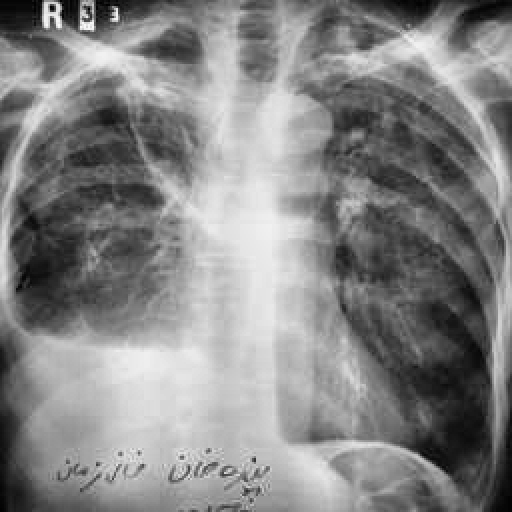
Finding: TUBERCULOSIS